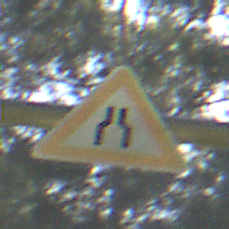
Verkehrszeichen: VerengteFahrbahn
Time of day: MorningAfternoon
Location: Outdoor (Nature)
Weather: Clear
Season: NotSpecified
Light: Natural